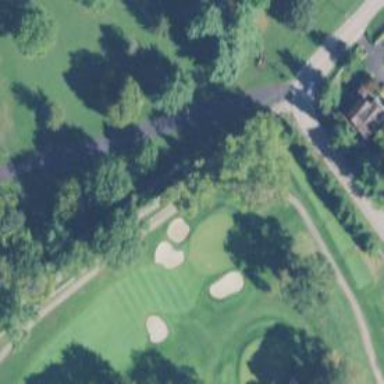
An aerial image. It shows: Path for both road and golf.